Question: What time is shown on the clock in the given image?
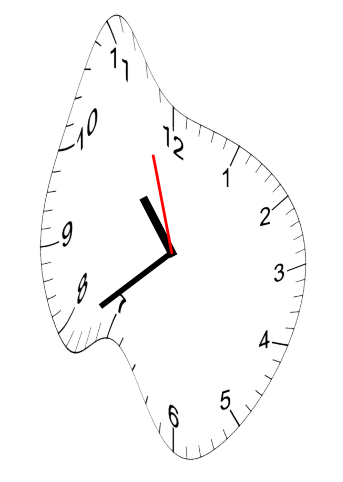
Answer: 10:38:57